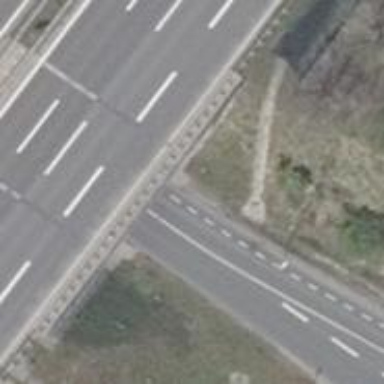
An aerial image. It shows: Tertiary road with asphalt surface. There is cycle lane on the left side.